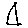
Label: triangle